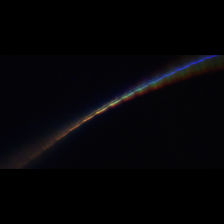
Taxon: Psuedo-nitzschia
Group: Diatoms